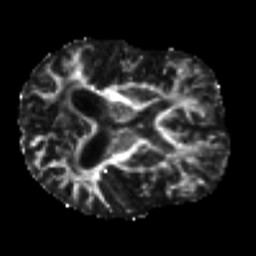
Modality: FA
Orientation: axial
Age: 67
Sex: female
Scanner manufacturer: siemens
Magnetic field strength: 3 T
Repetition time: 7.3 s
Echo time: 0.087 s